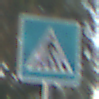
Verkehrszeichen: FussgaengerueberwegLinks
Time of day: MorningAfternoon
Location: Outdoor (Suburban)
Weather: PartlyCloudy
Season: NotSpecified
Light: Natural